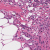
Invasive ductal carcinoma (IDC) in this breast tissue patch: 0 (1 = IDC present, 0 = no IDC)